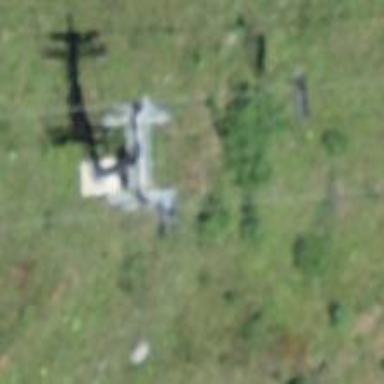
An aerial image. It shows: Pylon for aerialway.